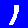
Digit: 1